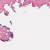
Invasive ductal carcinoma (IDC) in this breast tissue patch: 0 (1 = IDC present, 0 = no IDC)